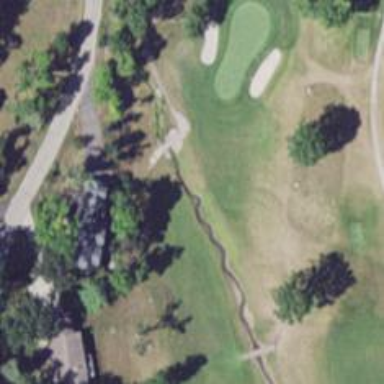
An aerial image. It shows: Path for both roads and golfers.